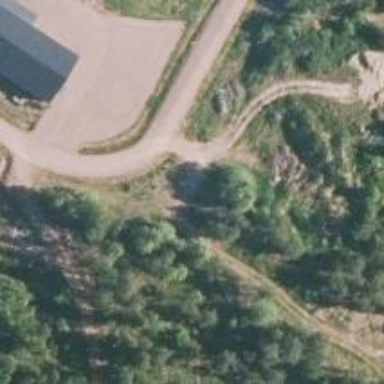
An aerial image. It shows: Simple road.